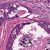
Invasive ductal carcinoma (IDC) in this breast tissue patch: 1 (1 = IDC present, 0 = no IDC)